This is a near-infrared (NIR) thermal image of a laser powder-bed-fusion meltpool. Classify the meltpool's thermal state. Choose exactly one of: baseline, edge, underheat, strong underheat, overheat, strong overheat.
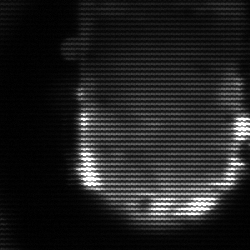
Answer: baseline